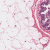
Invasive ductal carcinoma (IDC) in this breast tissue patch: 0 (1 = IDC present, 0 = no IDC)